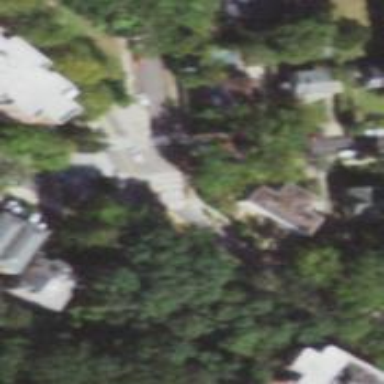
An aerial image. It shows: Residential road.